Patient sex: M
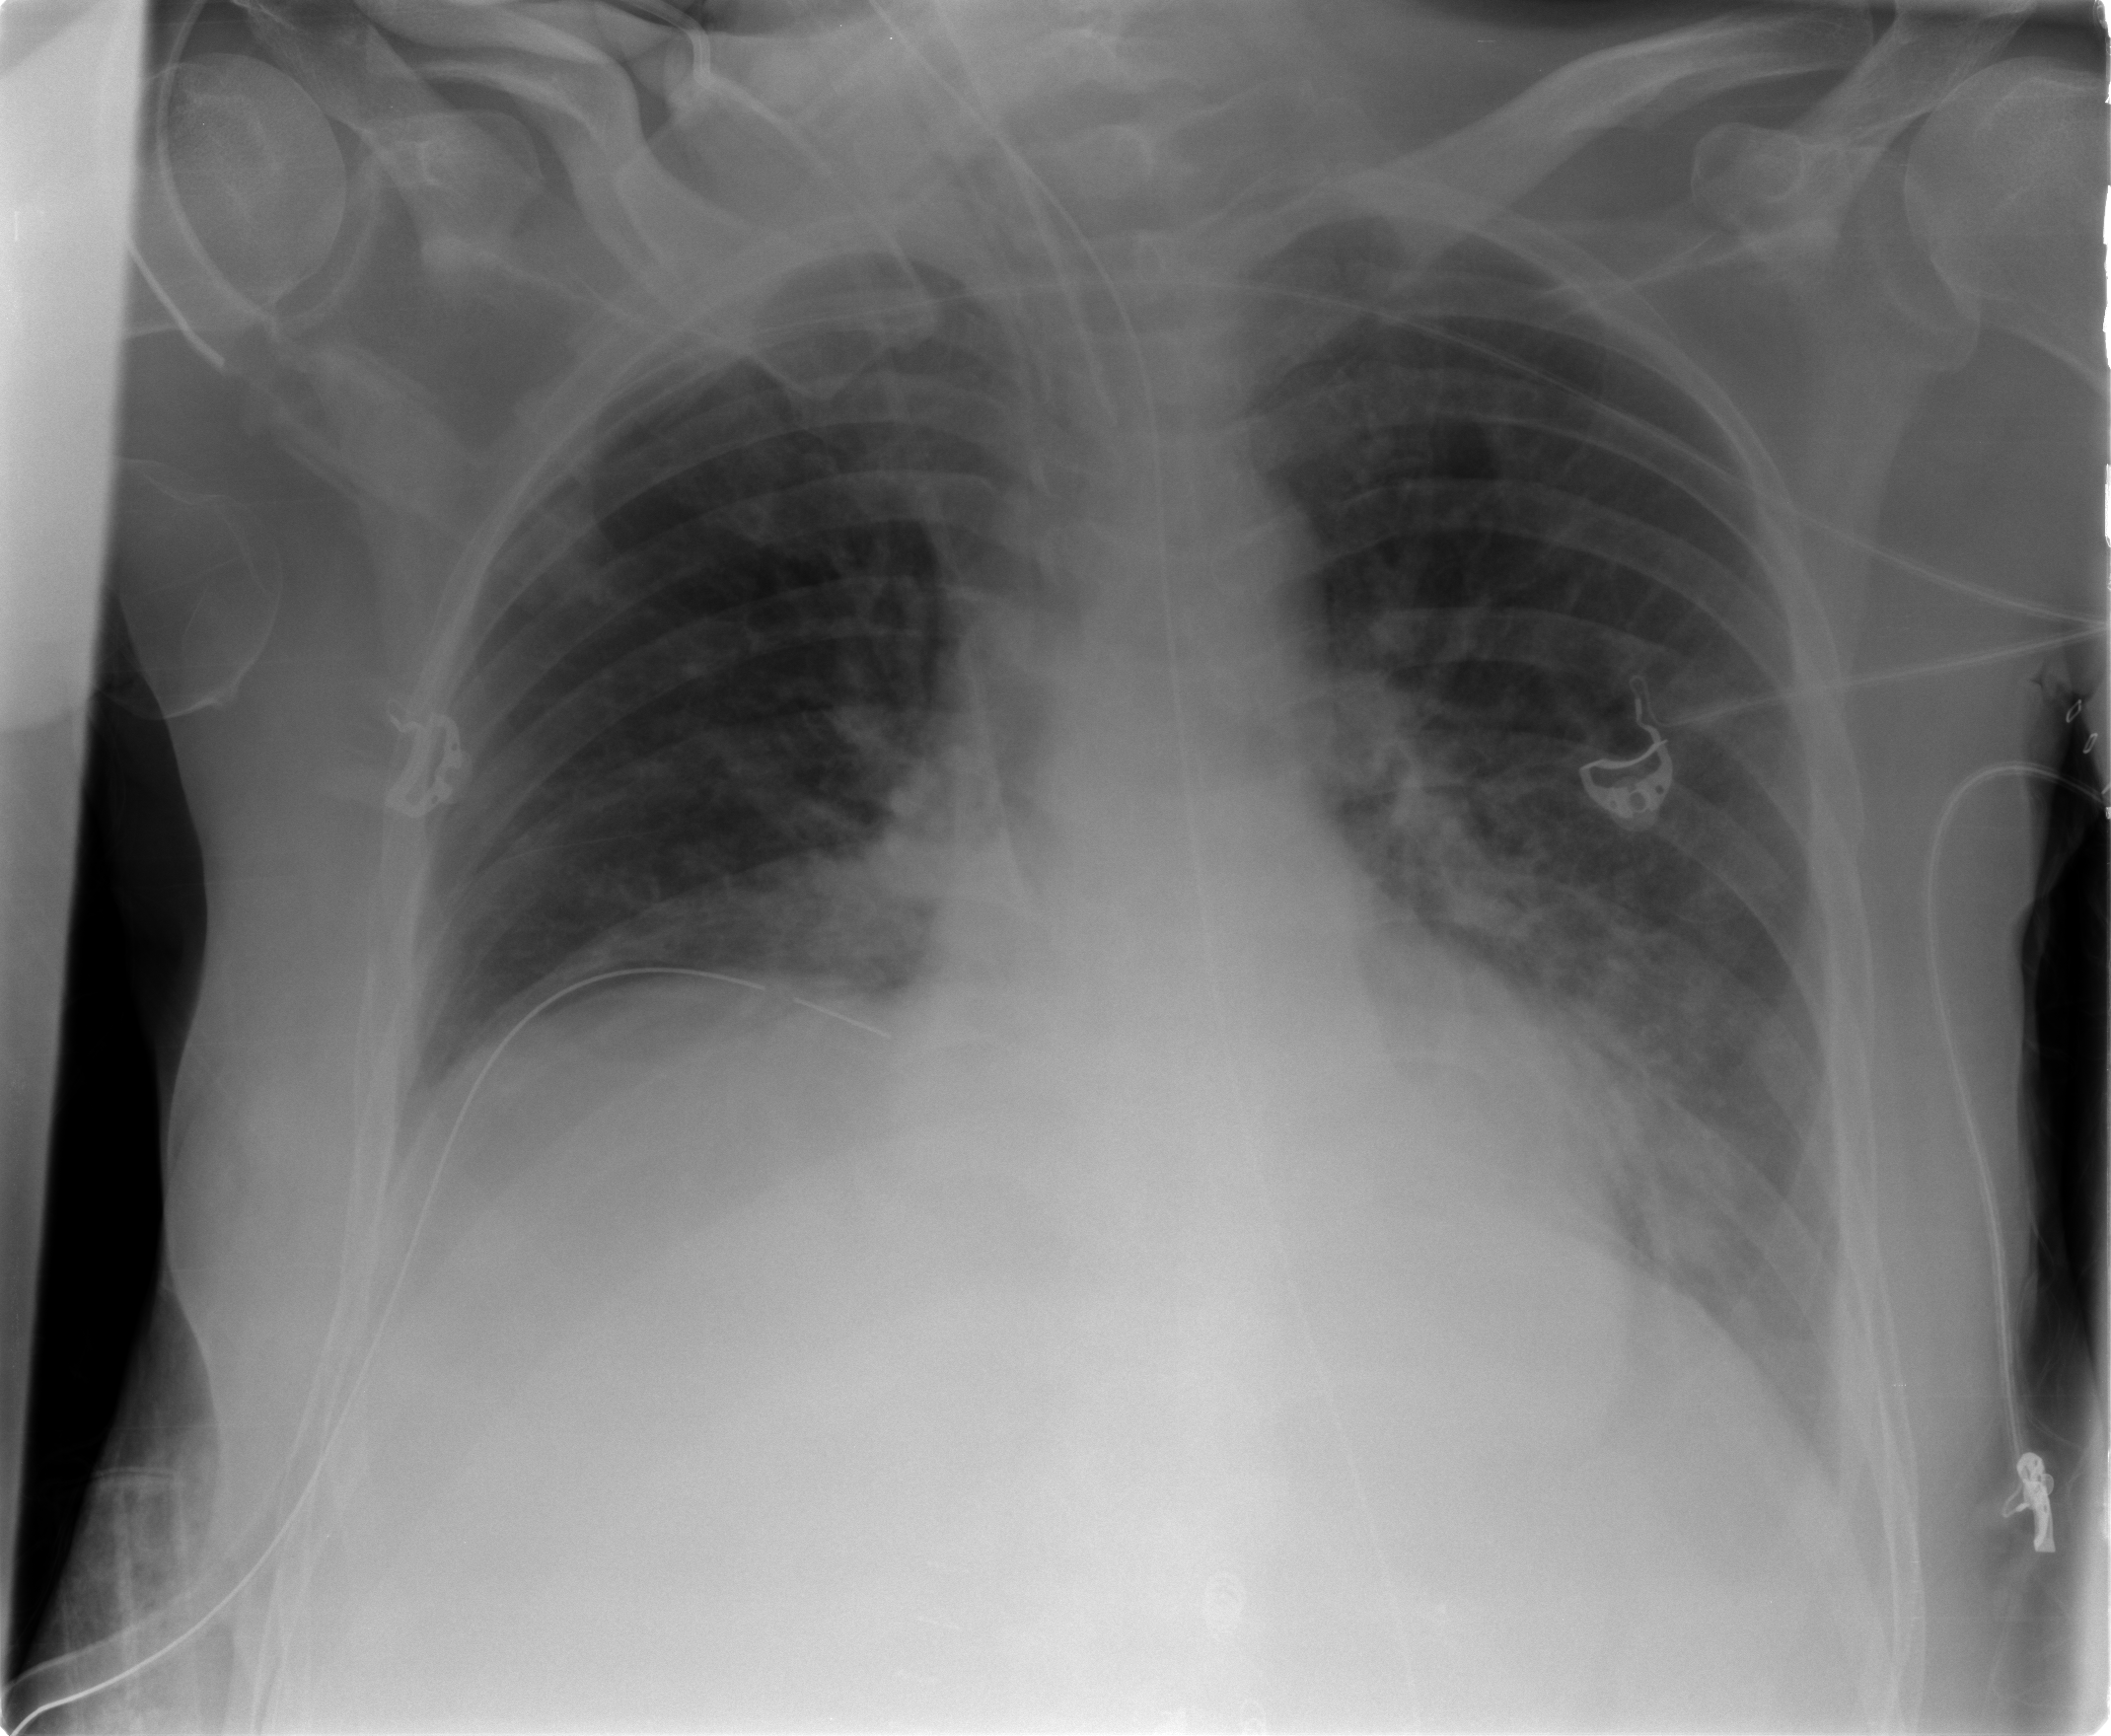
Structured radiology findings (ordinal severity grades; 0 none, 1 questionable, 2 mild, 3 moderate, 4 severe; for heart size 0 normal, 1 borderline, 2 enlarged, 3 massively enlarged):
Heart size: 0
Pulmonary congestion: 2
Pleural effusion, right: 0
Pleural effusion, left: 2
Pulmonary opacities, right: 0
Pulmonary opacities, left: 0
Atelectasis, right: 0
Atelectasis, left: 0